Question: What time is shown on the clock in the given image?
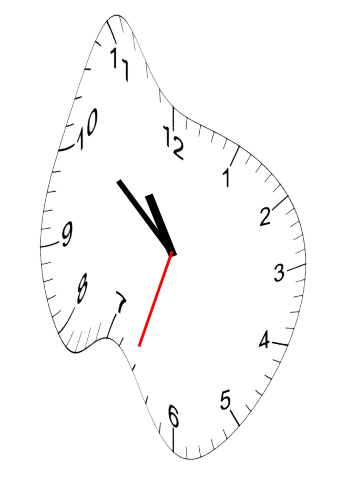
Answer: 10:51:33